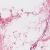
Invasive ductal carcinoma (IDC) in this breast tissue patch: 0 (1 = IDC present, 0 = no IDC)